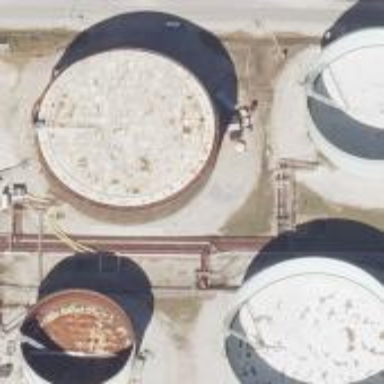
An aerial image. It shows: Storage tank created as man-made structure.